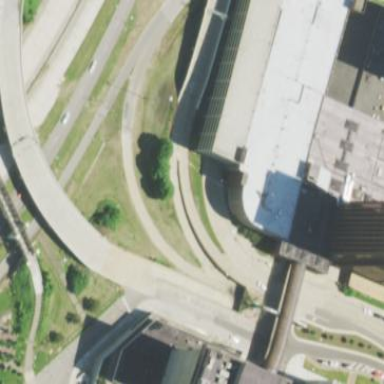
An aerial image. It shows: Multi-storey parking building.